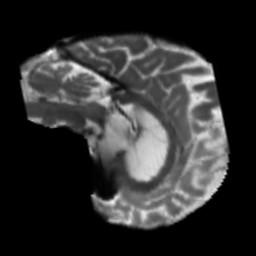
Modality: T2w
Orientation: sagittal
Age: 75
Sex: male
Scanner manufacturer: siemens
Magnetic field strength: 3 T
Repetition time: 5.47 s
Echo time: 0.0854 s